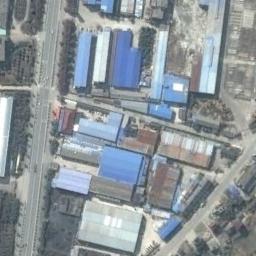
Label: industrial_area